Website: crate-barrel
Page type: customer-info-address
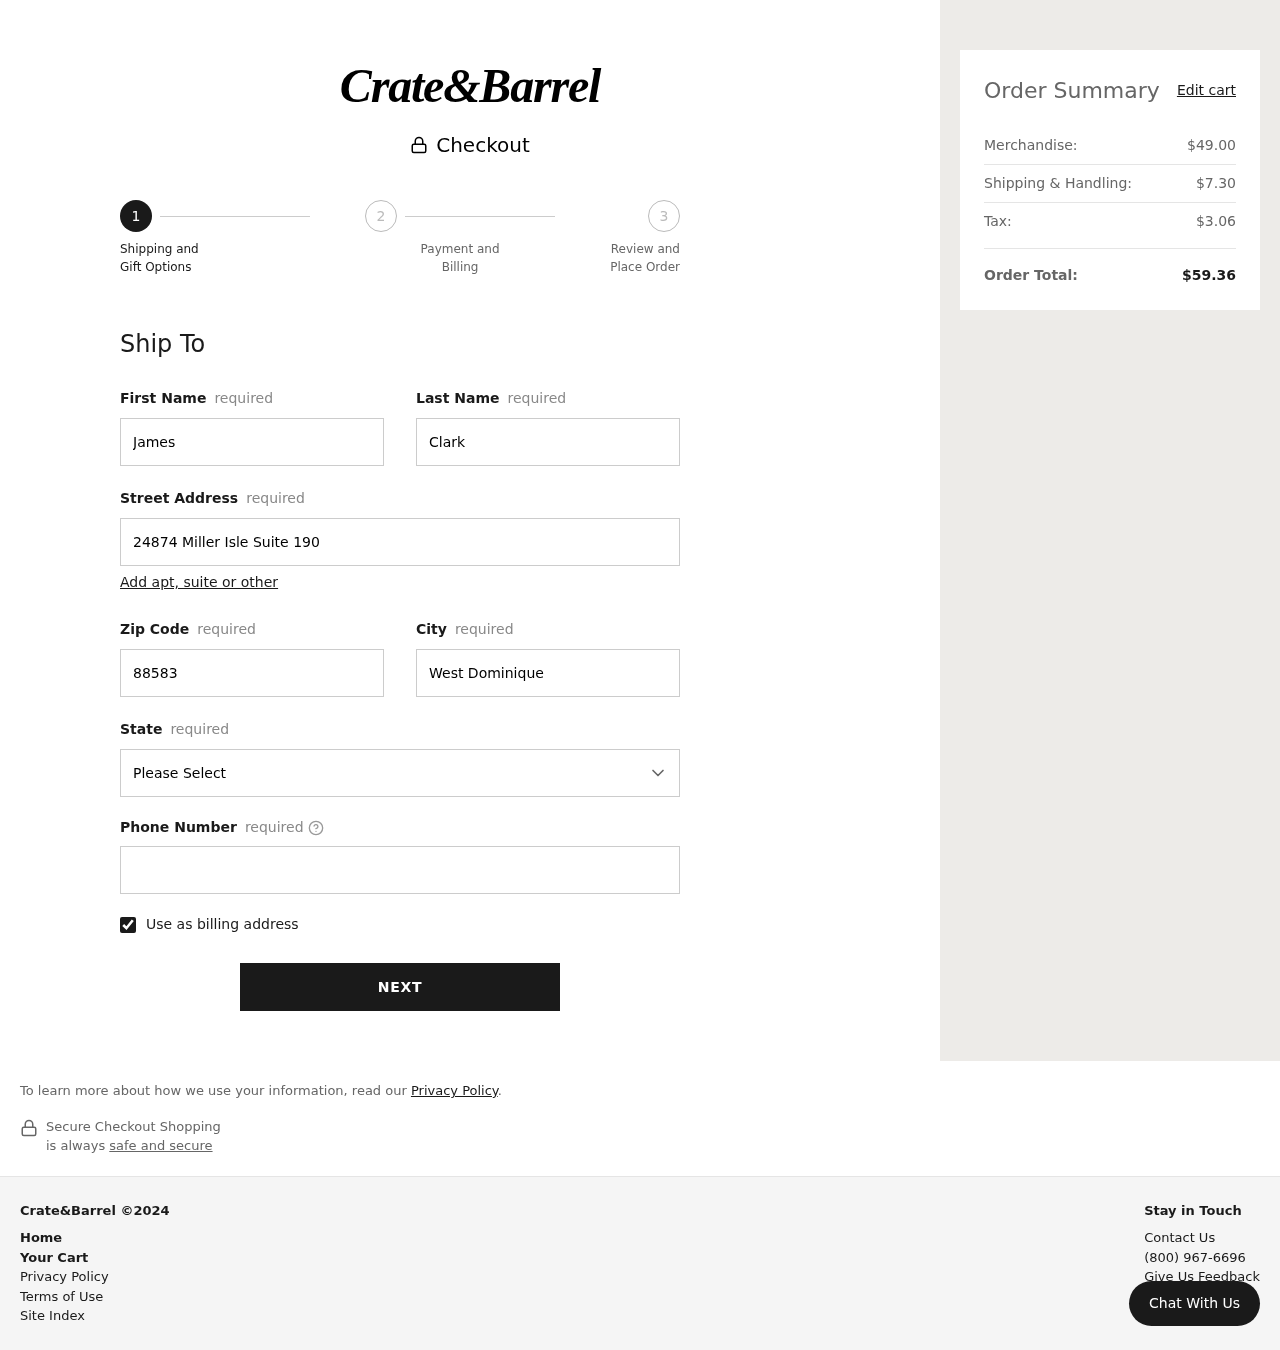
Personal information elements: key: PII_CITY
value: West Dominique
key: PII_FIRSTNAME
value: James
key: PII_LASTNAME
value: Clark
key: PII_PHONE
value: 2222856475
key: PII_POSTCODE
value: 88583
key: PII_STATE
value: Connecticut
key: PII_STREET
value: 24874 Miller Isle Suite 190
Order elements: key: ORDER_SUBTOTAL
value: $49.00
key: ORDER_SHIPPING_COST
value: $7.30
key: ORDER_TAX
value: $3.06
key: ORDER_TOTAL
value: $59.36